Field crop: maize
Growth stage: 2
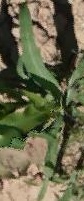
Species: maize